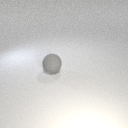
large gray rubber sphere